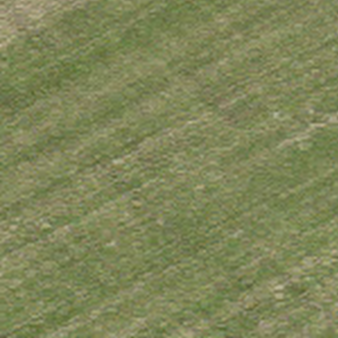
Label: other